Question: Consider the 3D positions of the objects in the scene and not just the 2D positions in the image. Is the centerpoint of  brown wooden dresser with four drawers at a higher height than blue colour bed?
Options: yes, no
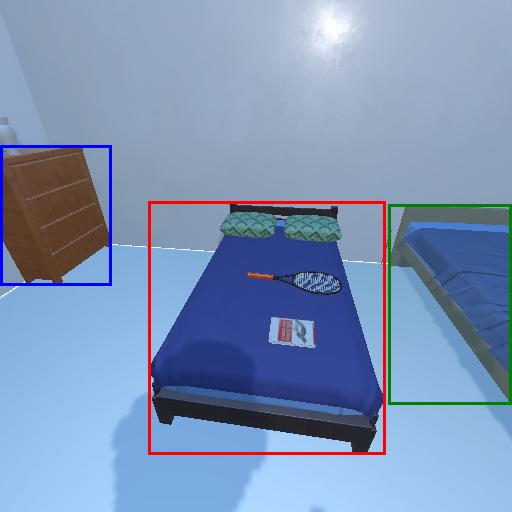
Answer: yes